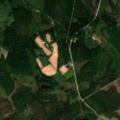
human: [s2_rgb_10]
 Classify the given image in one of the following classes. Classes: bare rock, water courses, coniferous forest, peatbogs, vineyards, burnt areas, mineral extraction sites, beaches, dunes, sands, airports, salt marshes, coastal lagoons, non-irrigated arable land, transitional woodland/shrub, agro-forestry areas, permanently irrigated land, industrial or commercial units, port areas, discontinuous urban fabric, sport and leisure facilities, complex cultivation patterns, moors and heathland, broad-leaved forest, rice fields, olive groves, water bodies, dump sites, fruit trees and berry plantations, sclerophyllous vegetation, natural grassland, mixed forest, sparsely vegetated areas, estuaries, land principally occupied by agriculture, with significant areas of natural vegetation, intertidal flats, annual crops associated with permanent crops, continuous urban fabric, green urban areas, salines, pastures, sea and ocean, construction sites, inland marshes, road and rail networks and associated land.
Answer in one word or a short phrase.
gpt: non-irrigated arable land, broad-leaved forest, coniferous forest, mixed forest, transitional woodland/shrub